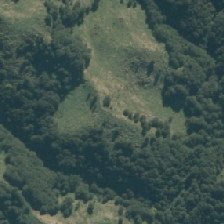
Land cover: high_producing_grassland